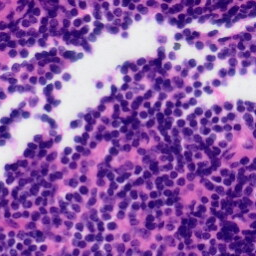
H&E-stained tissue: Tonsil